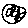
Label: moon